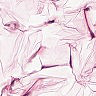
Metastatic tissue present: no